Question: Note: Although this is a <URL>, I am always curious about better approaches.

# sin(x) and cos(x) for x in degrees.
I would like to adjust this initial plot and add a 2nd X axis to show both degrees and radians.
I am using a JavaScript library that I wrote called <URL> [License: GPL] that support various data analysis operations and interfaces to jqPlot for plotting. It allows the specification of the jqPlot 'plotOptions' object for each plot.
The (currently blank) 'plotOptions' are on the first line of code. You may assume the 'plotOptions' are correctly delivered to 'jqPlot' by the subsequent code invoking 'CSV().jqplot()' from the 'html5csv' library.
# html5csv + jqplot dual line graph without special axes
'''
plotOptions = {};
CSV.begin('%F', {dim:[36,4],header:['deg','rad','sin','cos'],
func: function(i,j){
var deg = 10*(i);
var rad = deg*2*Math.PI/360.0;
if (j===0) return deg;
if (j===1) return rad;
if (j===2) return Math.sin(rad);
if (j===3) return Math.cos(rad);
}
}).
jqplot([['chart1',[['deg','sin'],['deg','cos']], plotOptions]]).
table('tab1',{header:1}).
go();
'''
<URL>
<URL>' I get 'Uncaught ReferenceError: Axis is not defined' in the console. To fix this I tried adding more of the jqplot .js files to the script headers but it did not help.
<URL> shows all the options to configure axis labels, ticks, etc. for a particular axis if I could create one.
How do I proceed from here?
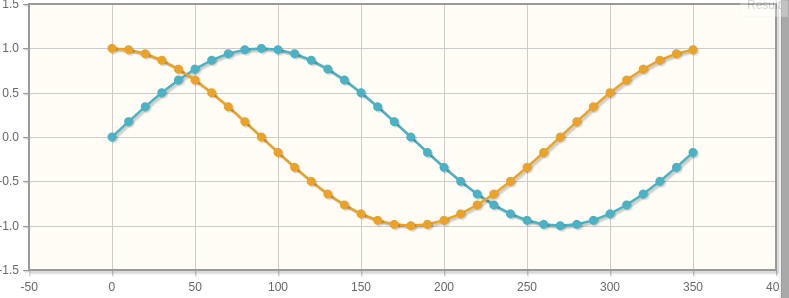
Answer: Don't call 'new Axis();' This is done for you internally in jqPlot.
Basically, if you declare the right keys in 'plotOptions', the Axis will be set up for you. But if the keys are missing or misnamed, it will obviously fail.
Here are the finished examples:
# Part 1: Customized set of single axes
## Output

## jqplot PlotOptions Input
'''
plotOptions = {
axes: {
xaxis: {
show: true,
label: 'deg',
min: 0,
max: 360,
tickInterval: 45
},
yaxis: {
show: true,
label: 'y',
min: -2.0,
max: 2.0
}
}
};
'''
Note: You don't need to call 'new Axis', but you do need to name the object fields as shown.
'''
plotOptions = {
axes: {
xaxis: {
show: true,
label: 'deg',
min: 0,
max: 360,
tickInterval: 45
},
yaxis: {
show: true,
label: 'y',
min: -2.0,
max: 2.0
}
}
};
CSV.begin('%F', {
dim: [36, 4],
header: ['deg', 'rad', 'sin', 'cos'],
func: function(i, j) {
var deg = 10 * (i);
var rad = deg * 2 * Math.PI / 360.0;
if (j === 0) return deg;
if (j === 1) return rad;
if (j === 2) return Math.sin(rad);
if (j === 3) return Math.cos(rad);
}
}).
jqplot([
['chart1', [
['deg', 'sin'],
['deg', 'cos']
], plotOptions]
]).
table('tab1', {
header: 1
}).
go();
'''
'''
<script src="https://ajax.googleapis.com/ajax/libs/jquery/2.1.1/jquery.min.js"></script>
<link rel="stylesheet" href="https://cdnjs.cloudflare.com/ajax/libs/jqPlot/1.0.9/jquery.jqplot.css" />
<script src="https://cdn.rawgit.com/DrPaulBrewer/html5csv/7f39da16/html5csv.js"></script>
<script src="https://cdnjs.cloudflare.com/ajax/libs/jqPlot/1.0.9/jquery.jqplot.js"></script>
<script src="https://cdnjs.cloudflare.com/ajax/libs/jqPlot/1.0.9/plugins/jqplot.canvasAxisLabelRenderer.js"></script>
<script src="https://cdnjs.cloudflare.com/ajax/libs/jqPlot/1.0.9/plugins/jqplot.canvasAxisTickRenderer.js"></script>
'''
---
# Part 2: Dual X axes, with degrees and radians scales
## Output

## jqPlot PlotOptions Input
'''
plotOptions = {
axes: {
xaxis: {
show: true,
label: 'deg',
min: 0,
max: 360,
tickInterval: 45
},
x2axis: {
show: true,
label: 'rad',
min: 0,
max: 2 * Math.PI,
numberTicks: 9
},
yaxis: {
show: true,
label: 'y',
min: -2.0,
max: 2.0
}
}
};
'''
'''
plotOptions = {
axes: {
xaxis: {
show: true,
label: 'deg',
min: 0,
max: 360,
tickInterval: 45
},
x2axis: {
show: true,
label: 'rad',
min: 0,
max: 2 * Math.PI,
numberTicks: 9
},
yaxis: {
show: true,
label: 'y',
min: -2.0,
max: 2.0
}
}
};
CSV.begin('%F', {
dim: [36, 4],
header: ['deg', 'rad', 'sin', 'cos'],
func: function(i, j) {
var deg = 10 * (i);
var rad = deg * 2 * Math.PI / 360.0;
if (j === 0) return deg;
if (j === 1) return rad;
if (j === 2) return Math.sin(rad);
if (j === 3) return Math.cos(rad);
}
}).
jqplot([
['chart1', [
['deg', 'sin'],
['deg', 'cos']
], plotOptions]
]).
table('tab1', {
header: 1
}).
go();
'''
'''
<script src="https://ajax.googleapis.com/ajax/libs/jquery/2.1.1/jquery.min.js"></script>
<link rel="stylesheet" href="https://cdnjs.cloudflare.com/ajax/libs/jqPlot/1.0.9/jquery.jqplot.css" />
<script src="https://cdn.rawgit.com/DrPaulBrewer/html5csv/7f39da16/html5csv.js"></script>
<script src="https://cdnjs.cloudflare.com/ajax/libs/jqPlot/1.0.9/jquery.jqplot.js"></script>
<script src="https://cdnjs.cloudflare.com/ajax/libs/jqPlot/1.0.9/plugins/jqplot.canvasAxisLabelRenderer.js"></script>
<script src="https://cdnjs.cloudflare.com/ajax/libs/jqPlot/1.0.9/plugins/jqplot.canvasAxisTickRenderer.js"></script>
'''
Notes: No need to call 'new Axis()' here, either. Name the 'plotOptions' keys properly and it works.
Plotting of data used the original single X coordinate using the 1st X axis.
---
# Reference
From <URL>:
> Axes options are specified within an axes object at the top level of the plot options like so:
'''
{
axes: {
xaxis: {min: 5},
yaxis: {min: 2, max: 8, numberTicks:4},
x2axis: {pad: 1.5},
y2axis: {ticks:[22, 44, 66, 88]}
}
}
'''
> There are 2 x axes, 'xaxis' and 'x2axis', and 9 yaxes, 'yaxis', 'y2axis'. 'y3axis', ... Any or all of which may be specified.
## Useful axis options excerpted from the documentation
Note: Additional options do exist. These are the most basic ones.
In a few of these I edited slightly for clarity.
> 'show'true to display the axis on the graph.'label'Label for the axis'showLabel'true to show the axis label.'min'minimum value of the axis (in data units, not pixels).'max'maximum value of the axis (in data units, not pixels).'autoscale'true to Autoscale the axis min and max values to provide sensible tick spacing. If axis min or max are set, autoscale will be turned off. The numberTicks, tickInterval and pad options do work with autoscale, although tickInterval has not been tested yet. padMin and padMax do nothing when autoscale is on.'ticks'1D [val, val, ...] or 2D [[val, label], [val, label], ...] array of ticks for the axis. If no label is specified, the value is formatted into an appropriate label.'numberTicks'Desired number of ticks. Default is to compute automatically.'tickInterval'number of units between ticks. Mutually exclusive with numberTicks.'showTicks'true to show the ticks (both marks and labels) or not. Will not override showMark and showLabel options if specified on the ticks themselves.'showTickMarks'true to show the tick marks (line crossing grid) or not. Overridden by showTicks and showMark option of tick itself.'syncTicks'true to try and synchronize tick spacing across multiple axes so that ticks and grid lines line up. This has an impact on autoscaling algorithm, however. In general, autoscaling an individual axis will work better if it does not have to sync ticks.'tickSpacing'A number giving approximate pixel spacing between ticks on graph. Used during autoscaling. This number will be an upper bound, actual spacing will be less.